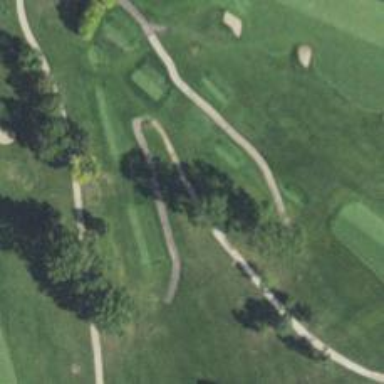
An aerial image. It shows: Footway that doubles as golf path.